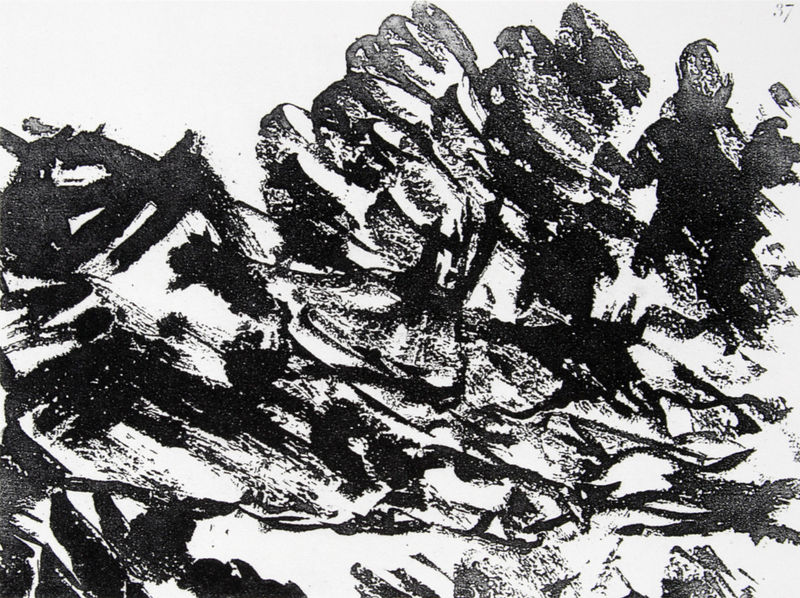
Titel: 'blot'
Künstler: Alexander Cozens
Schlagwörter: berg, dunkel, felsen, flügel, gemälde, mann, schatten, weiß, wolken, aquarell, impressionismus, kubismus, landschaft, menschen, bewegung, grau, hintergrund, licht, pastell, schwarz, zeichnung, expressionismus, mensch, steine, bild, signatur, öl, natur, strauch, flach, drei, person, wald, chaos, schnell, wellen, abstrakt, berge, gebirge, modern, formen, grafik, graphik, linien, weis, querformat, sturm, wild, duktus, zahlen, menschenleer, striche, bögen, tusche, wasserfarben, linie, druck, lithographie, schwarzweiss, radierung, pinsel, stift, tinte, zahl, ziffer, sieben, pinselstriche, nummerierung, reiben, unruhig, grafi, kringel, gegenstandslos, asymmetrisch, kaligraphie, genälde, astrakt, überlappend, dekalkomanie, reibung, durchreiben, holprig, japanisch beeinflusst, strichführung, 37, lithograohie, pnisel, untruhig, siebenunddreißig